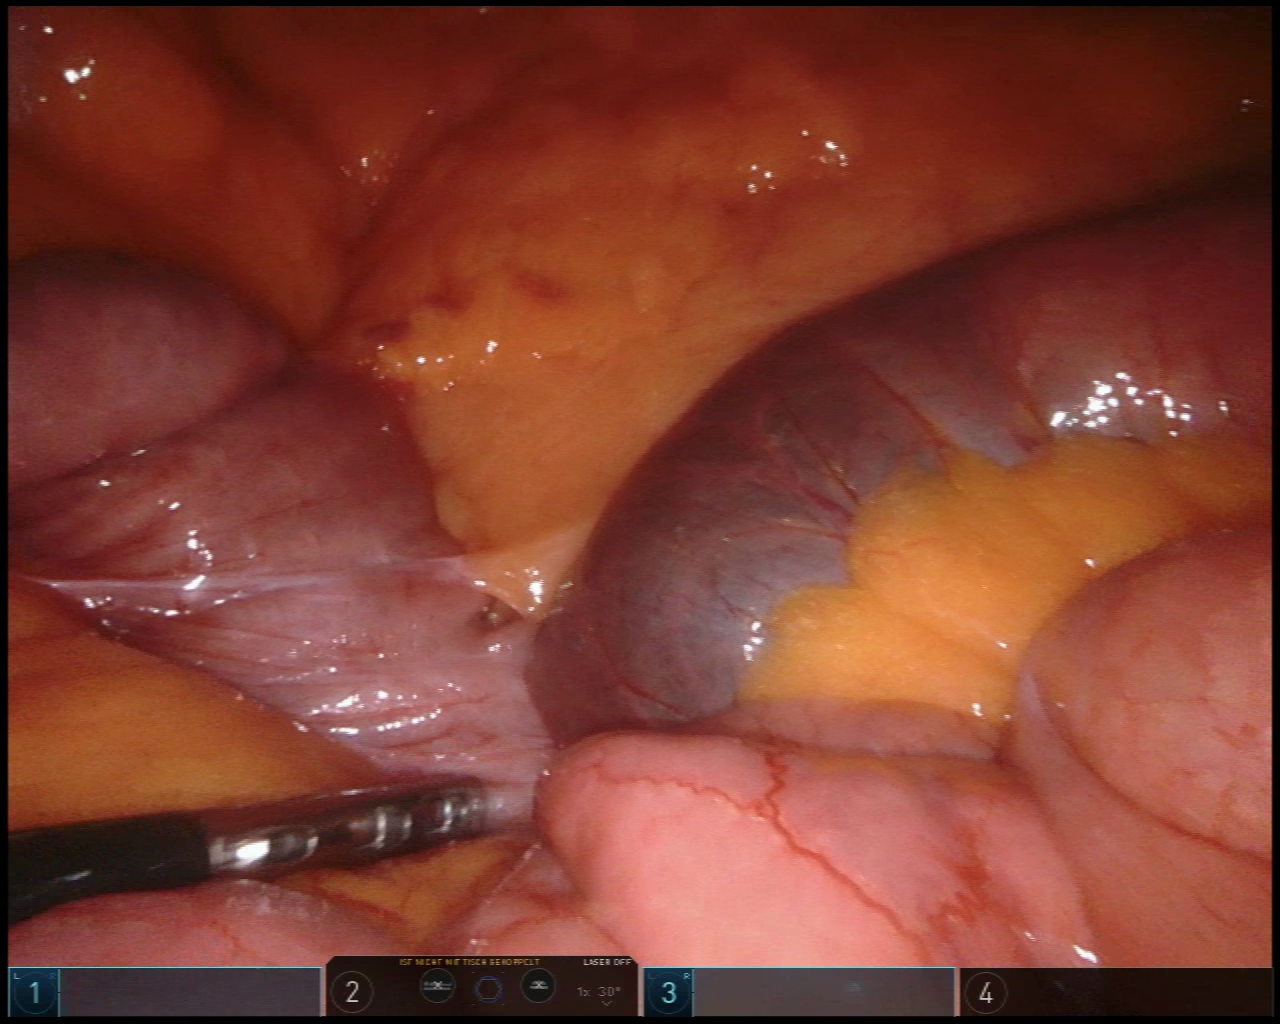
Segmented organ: small_intestine
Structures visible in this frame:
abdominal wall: no
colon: no
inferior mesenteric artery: no
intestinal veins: no
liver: no
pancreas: no
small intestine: yes
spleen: no
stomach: no
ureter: no
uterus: no
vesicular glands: no